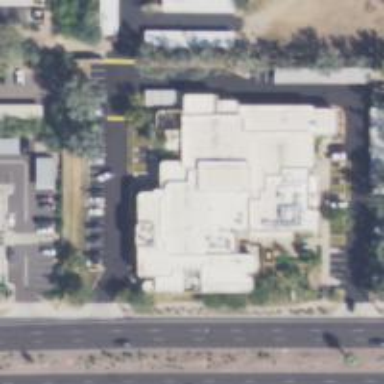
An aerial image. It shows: Healthcare clinic is depicted in the image.